Field crop: tomato
Growth stage: 1
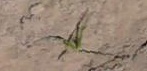
Species: cyperus